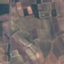
Land use / land cover class: PermanentCrop